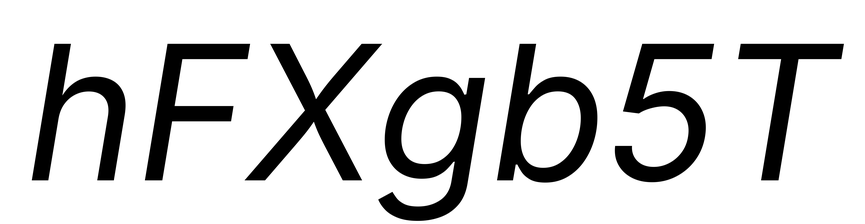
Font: Inter-Italic_Italic